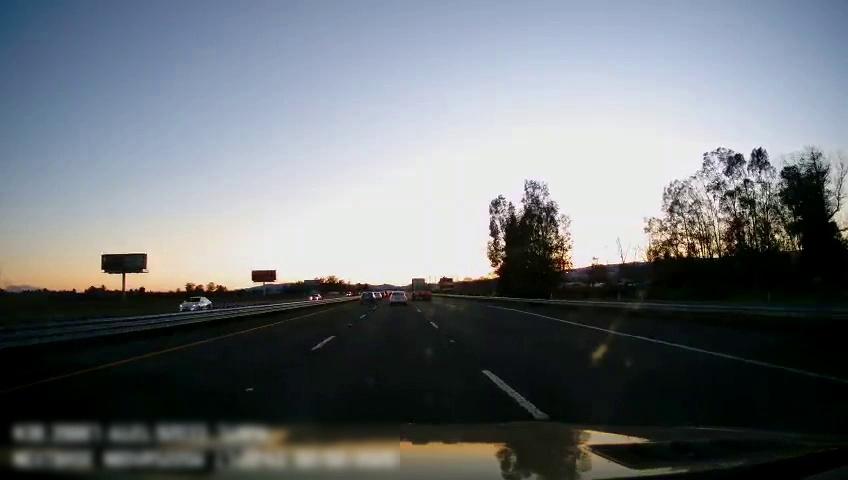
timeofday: Day
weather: Sunny
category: Drivable Space
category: Vehicles | Car
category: Vehicles | Car
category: Vehicles | Car
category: Vehicles | Car
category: Vehicles | Truck
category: Lanes | Current Lane
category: Lanes | Current Lane
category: Lanes | Alternate Lane
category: Lanes | Alternate Lane